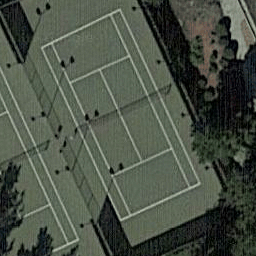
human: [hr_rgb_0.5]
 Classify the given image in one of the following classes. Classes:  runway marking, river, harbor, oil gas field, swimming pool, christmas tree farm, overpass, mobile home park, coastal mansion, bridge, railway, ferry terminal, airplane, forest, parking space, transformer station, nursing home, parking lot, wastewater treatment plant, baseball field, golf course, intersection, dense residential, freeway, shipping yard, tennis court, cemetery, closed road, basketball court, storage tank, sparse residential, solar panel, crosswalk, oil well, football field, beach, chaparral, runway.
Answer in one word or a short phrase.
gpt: tennis court